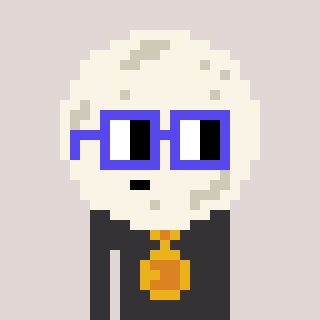
a pixel art character with square blue glasses, a moon-shaped head and a grayscale-colored body on a warm background